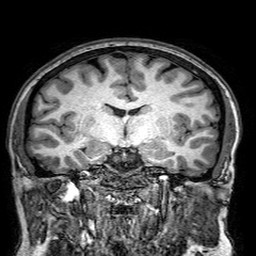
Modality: T1w
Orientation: sagittal
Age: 30
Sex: female
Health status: healthy
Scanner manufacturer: philips
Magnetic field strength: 3 T